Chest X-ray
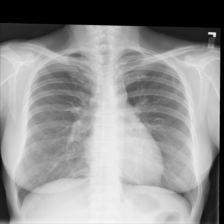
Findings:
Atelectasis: negative
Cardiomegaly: negative
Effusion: negative
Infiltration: negative
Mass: negative
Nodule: negative
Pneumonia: negative
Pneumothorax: negative
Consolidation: negative
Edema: negative
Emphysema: negative
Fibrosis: negative
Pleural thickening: negative
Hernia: negative